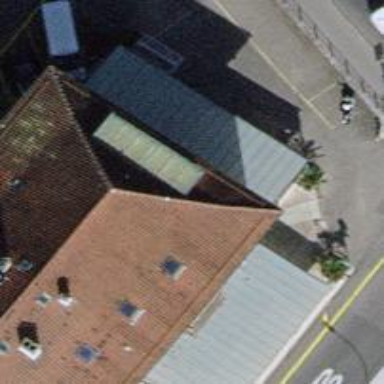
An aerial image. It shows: Restaurant.